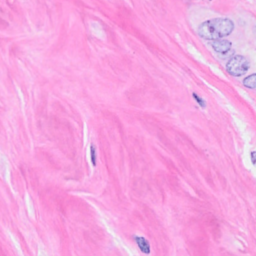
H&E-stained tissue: Breast